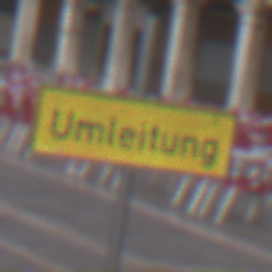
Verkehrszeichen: Umleitungsankuendigung
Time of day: SunriseSunset
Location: Outdoor (Urban)
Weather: PartlyCloudy
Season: NotSpecified
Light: Natural